高一 · 代数
(2018 秋・娄底期末) 运行如图所示的程序, 若输出 $y$ 的值为 1 , 则可输入的 $x$ 的个数是 ( )

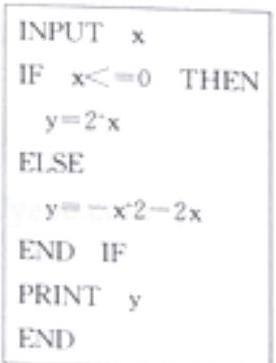
A. 0
B. 1
C. 2
D. 3
答案: B
解析: 解: 模拟程序运行, 可得程序的功能是求 $y=\left\{\begin{array}{ll}2^{x} & x \leq 0 \\ -x^{2}-2 x & x>0\end{array}\right.$ 的值,故 $x \leqslant 0$ 时, $1=2^{x}$, 解得: $x=0$, 符合题意; $x>0$ 时, $1=-x^{2}-2 x$, 即 $x^{2}+2 x+1=0$, 解得 $x=-1$, 不符合题意;故选: B.